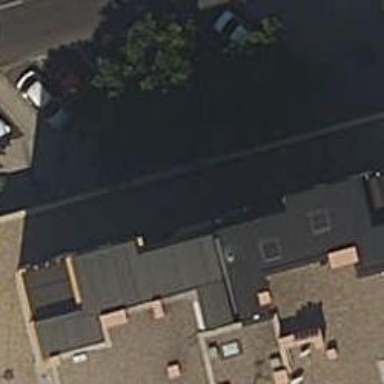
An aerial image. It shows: Commercial building.